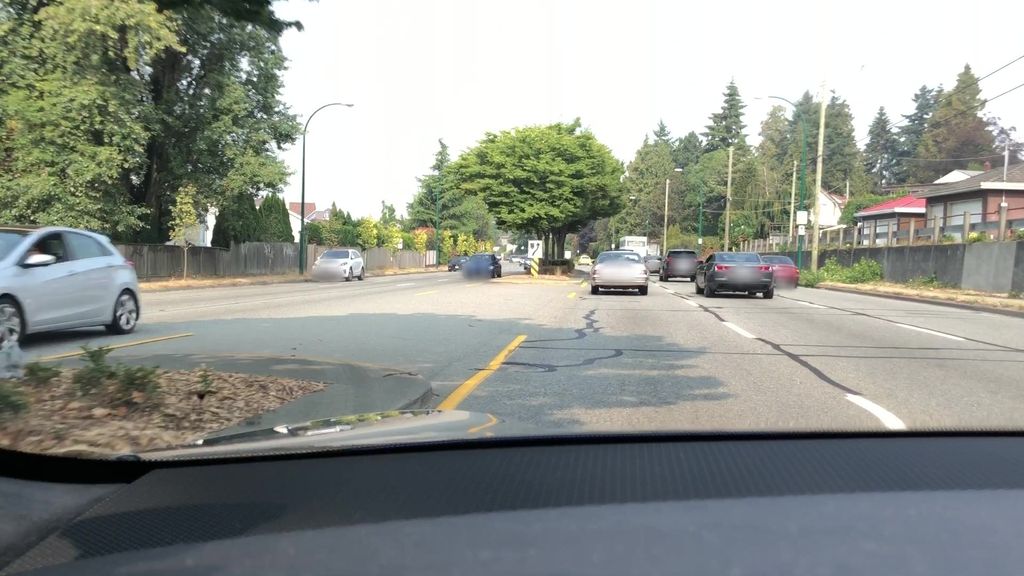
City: vancouver